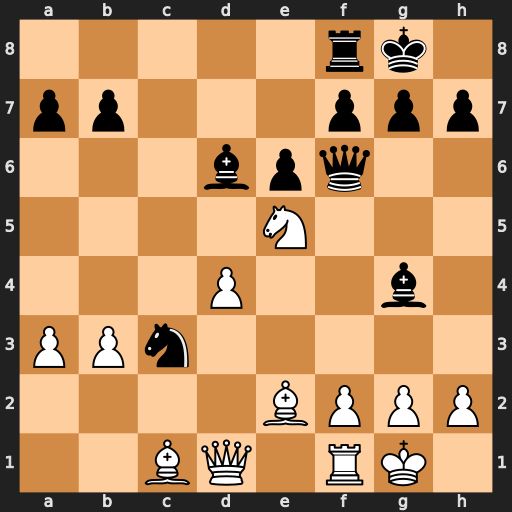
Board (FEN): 5rk1/pp3ppp/3bpq2/4N3/3P2b1/PPn5/4BPPP/2BQ1RK1
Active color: w
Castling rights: -
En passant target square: -
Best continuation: Nxg4 Bxh2+ Kh1